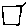
Label: square